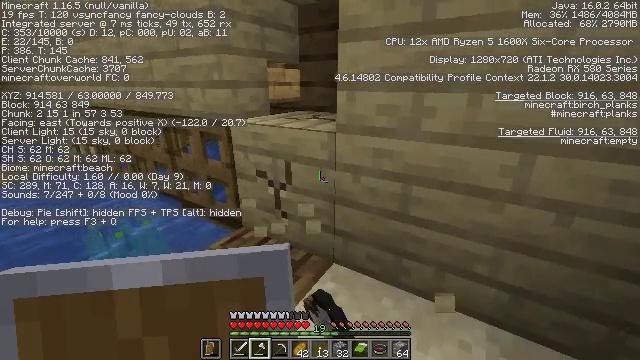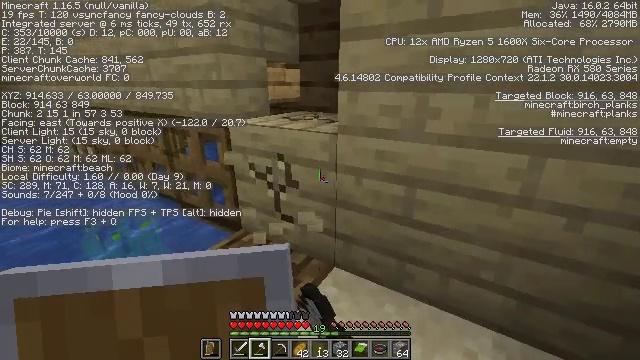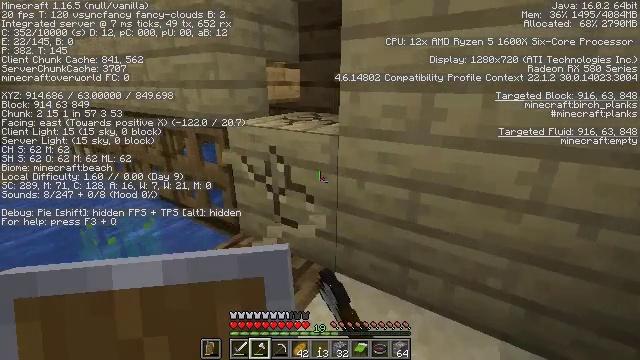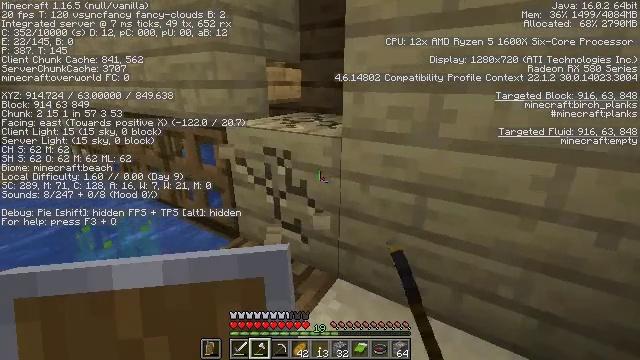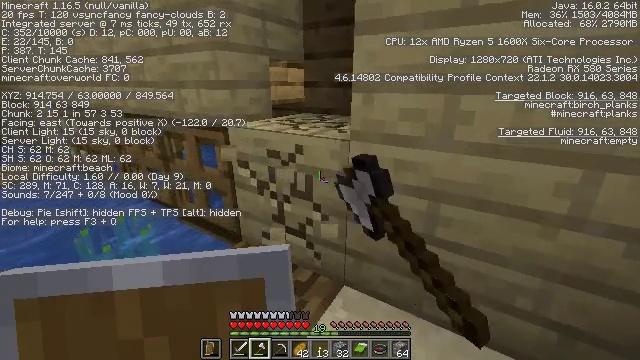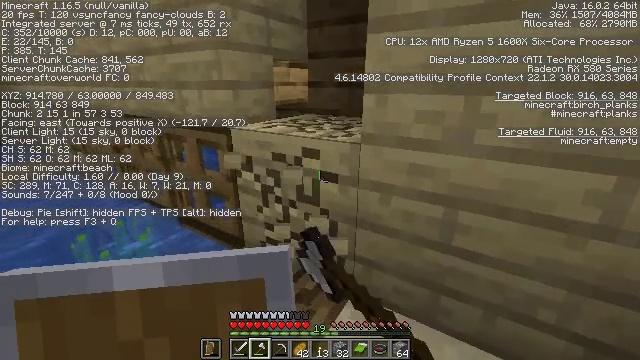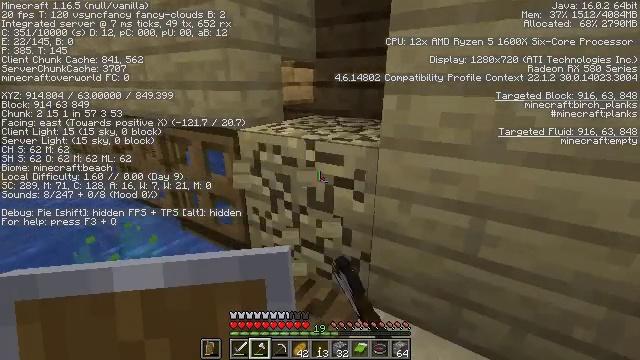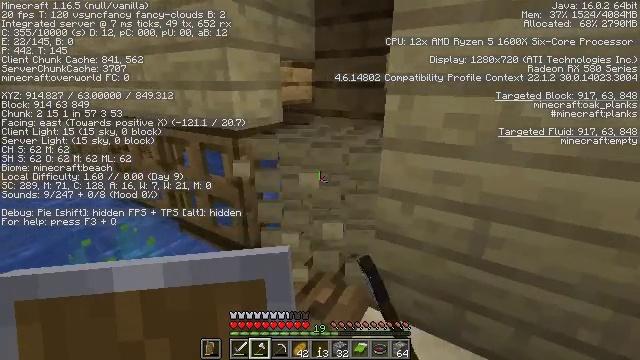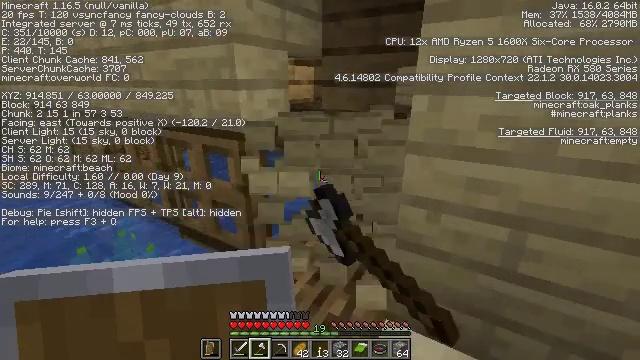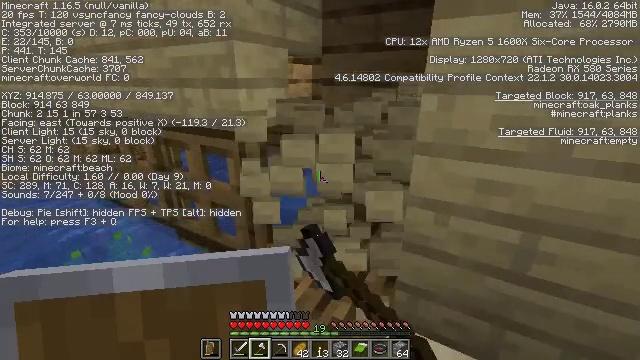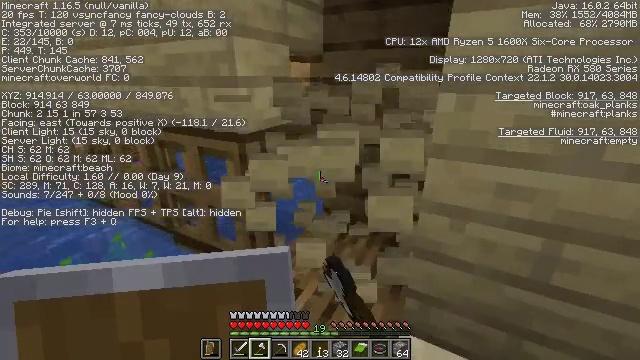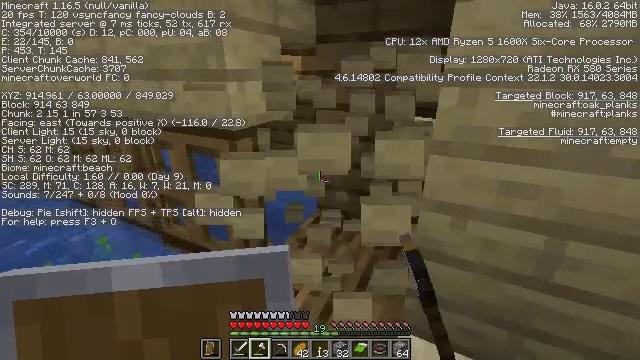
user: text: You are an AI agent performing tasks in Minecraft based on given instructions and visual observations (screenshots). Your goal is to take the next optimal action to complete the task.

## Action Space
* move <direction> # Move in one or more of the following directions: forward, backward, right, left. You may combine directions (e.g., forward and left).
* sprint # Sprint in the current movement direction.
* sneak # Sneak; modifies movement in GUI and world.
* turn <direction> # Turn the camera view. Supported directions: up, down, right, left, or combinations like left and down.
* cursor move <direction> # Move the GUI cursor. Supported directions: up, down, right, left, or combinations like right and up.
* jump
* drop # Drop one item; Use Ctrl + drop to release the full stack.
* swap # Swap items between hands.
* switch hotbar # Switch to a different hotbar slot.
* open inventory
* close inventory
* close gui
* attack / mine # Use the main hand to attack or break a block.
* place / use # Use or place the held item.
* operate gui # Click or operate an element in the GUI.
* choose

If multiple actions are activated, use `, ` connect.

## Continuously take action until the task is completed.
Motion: motion action
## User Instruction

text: Gather some birch planks.
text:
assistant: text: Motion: move forward, sneak, attack / mine
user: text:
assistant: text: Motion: move forward, sneak, attack / mine
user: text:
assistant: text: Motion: move forward and move left, sneak, attack / mine
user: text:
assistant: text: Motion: move forward and move left, sneak, attack / mine
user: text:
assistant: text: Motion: move forward and move left, sneak, attack / mine
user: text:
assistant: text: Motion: move forward and move left, sneak, attack / mine
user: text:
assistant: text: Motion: move forward and move left, sneak, attack / mine
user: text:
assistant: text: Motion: move forward and move left, sneak, attack / mine
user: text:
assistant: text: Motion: move forward and move left, sneak, attack / mine
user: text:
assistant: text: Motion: move forward, sneak, turn right, attack / mine
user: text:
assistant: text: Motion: move forward, sneak, turn right and down, attack / mine
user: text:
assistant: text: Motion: sneak, attack / mine